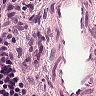
Metastatic tissue present: no